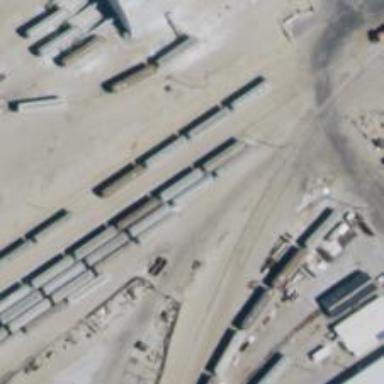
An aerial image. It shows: Rail spur service.